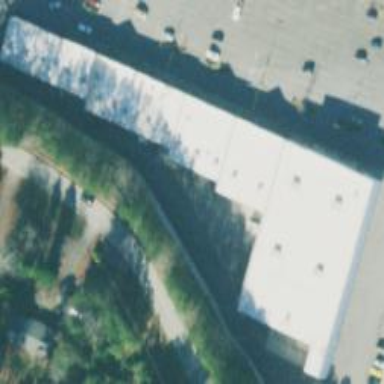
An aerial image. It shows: Retail building.